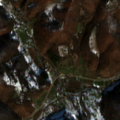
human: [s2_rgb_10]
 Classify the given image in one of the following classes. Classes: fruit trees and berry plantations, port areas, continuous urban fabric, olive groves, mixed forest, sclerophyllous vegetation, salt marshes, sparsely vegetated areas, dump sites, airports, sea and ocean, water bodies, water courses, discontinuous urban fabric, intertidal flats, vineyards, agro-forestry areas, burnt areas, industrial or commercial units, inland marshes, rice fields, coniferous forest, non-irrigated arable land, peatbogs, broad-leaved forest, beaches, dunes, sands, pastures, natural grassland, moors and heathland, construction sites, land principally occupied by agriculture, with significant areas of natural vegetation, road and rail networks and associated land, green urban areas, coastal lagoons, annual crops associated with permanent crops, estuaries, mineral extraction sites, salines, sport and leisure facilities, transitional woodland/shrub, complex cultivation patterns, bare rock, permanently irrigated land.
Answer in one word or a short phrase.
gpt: land principally occupied by agriculture, with significant areas of natural vegetation, broad-leaved forest